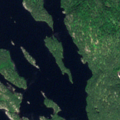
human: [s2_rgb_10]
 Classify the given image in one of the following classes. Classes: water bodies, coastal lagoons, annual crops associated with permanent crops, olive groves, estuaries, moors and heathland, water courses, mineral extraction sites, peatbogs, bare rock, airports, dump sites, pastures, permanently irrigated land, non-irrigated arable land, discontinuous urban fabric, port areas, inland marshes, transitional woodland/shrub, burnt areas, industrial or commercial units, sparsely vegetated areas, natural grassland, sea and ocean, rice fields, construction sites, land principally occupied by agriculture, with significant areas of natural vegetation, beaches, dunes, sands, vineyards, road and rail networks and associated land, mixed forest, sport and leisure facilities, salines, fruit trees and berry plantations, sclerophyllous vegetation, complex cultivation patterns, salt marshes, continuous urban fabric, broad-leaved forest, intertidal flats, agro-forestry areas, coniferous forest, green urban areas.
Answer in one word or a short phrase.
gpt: coniferous forest, water bodies